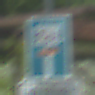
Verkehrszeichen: SackgasseRadverkehrFussgaengerDurchlaessig
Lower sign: HinweisGeaenderteVorfahrtVerkehrsfuehrungVerkehrsregelung3
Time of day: Midday
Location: Outdoor (Nature)
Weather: PartlyCloudy
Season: NotSpecified
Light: Natural